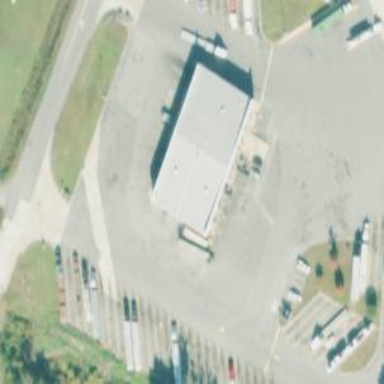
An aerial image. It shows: Building used as car repair shop.